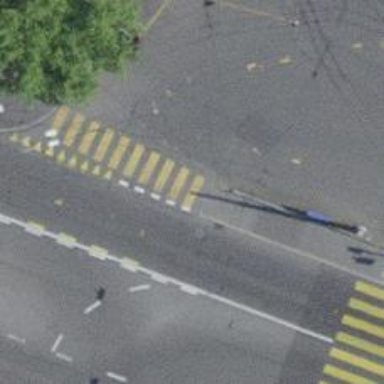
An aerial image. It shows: Pedestrian crossing with zebra markings on footway.